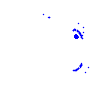
Particle: pion